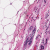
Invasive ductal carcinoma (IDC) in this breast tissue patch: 0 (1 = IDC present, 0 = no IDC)